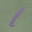
Label: 1